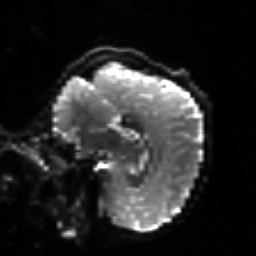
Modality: sbref
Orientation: sagittal
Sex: male
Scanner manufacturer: siemens
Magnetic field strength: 3 T
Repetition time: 5 s
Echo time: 0.071 s